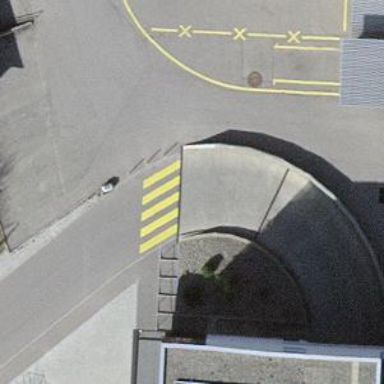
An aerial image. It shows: Uncontrolled zebra crossing on the road.